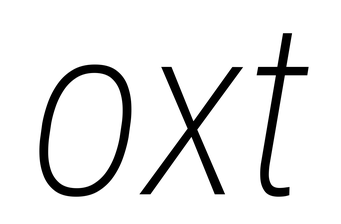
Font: Roboto-Italic_Condensed_ExtraLight_Italic